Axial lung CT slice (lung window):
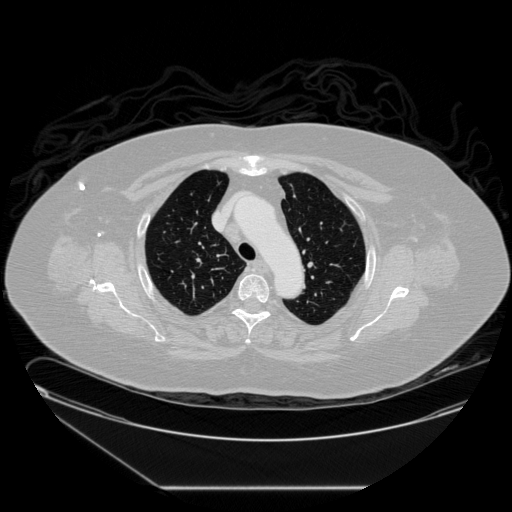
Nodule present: no